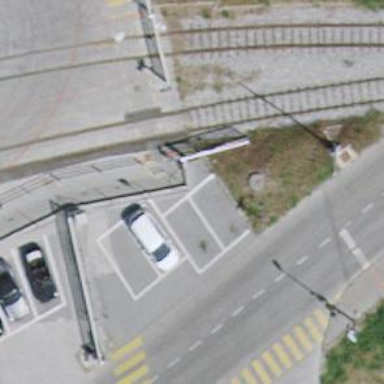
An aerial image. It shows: Single railway spur track.